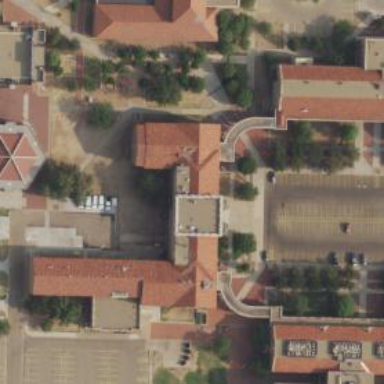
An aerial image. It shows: College building.